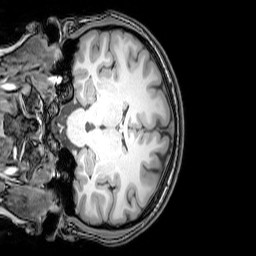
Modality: T1w
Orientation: coronal
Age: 21
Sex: female
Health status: healthy
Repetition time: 0.081 s
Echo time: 0.037 s